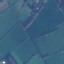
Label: Pasture